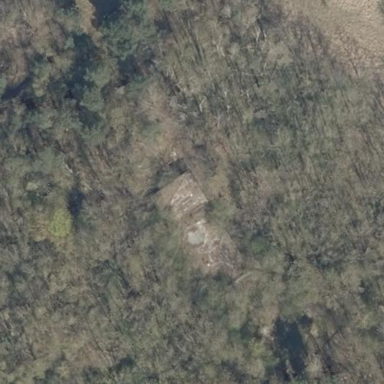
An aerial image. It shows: Ruins of building.